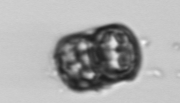
Label: Thalassiosira